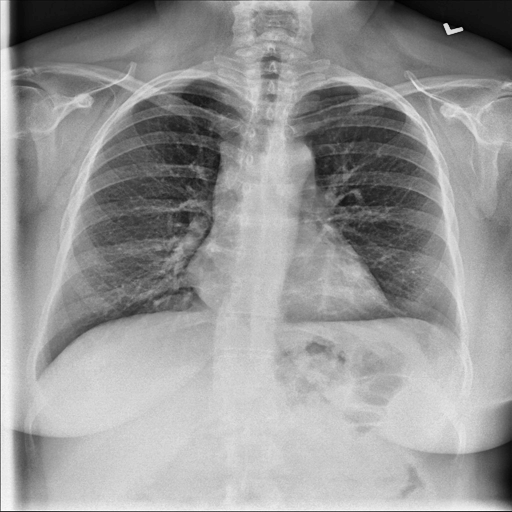
Finding: NORMAL